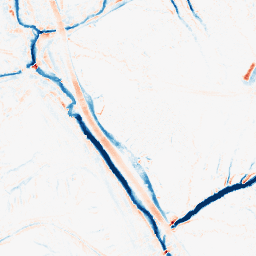
Category: morphological
Decomposition family: tophat_combined
Decomposition parameters: size: 5
Upsampling method: bspline
Upsampling parameters: scale: 8
Upsampling scale: 8